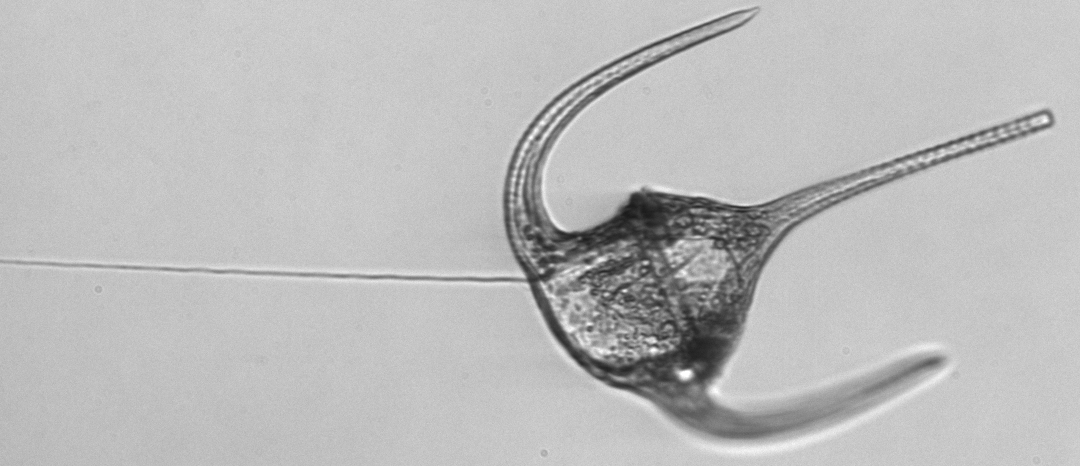
Label: Tripos